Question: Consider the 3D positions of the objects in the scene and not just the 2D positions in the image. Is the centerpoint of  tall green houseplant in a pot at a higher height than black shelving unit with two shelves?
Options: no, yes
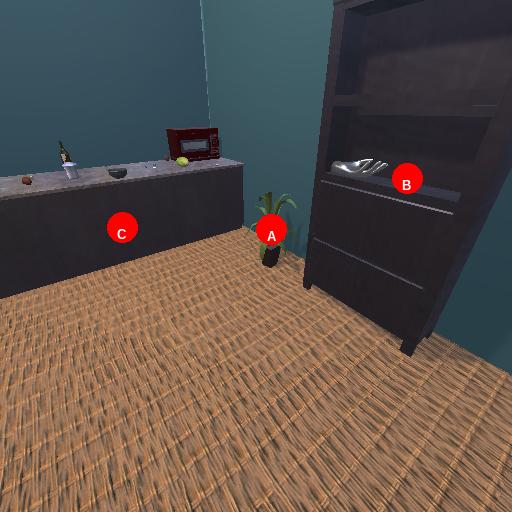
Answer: no